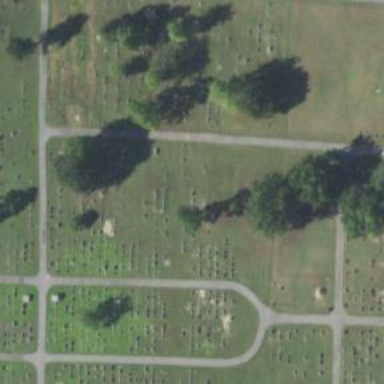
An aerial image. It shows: Cemetery.